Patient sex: M
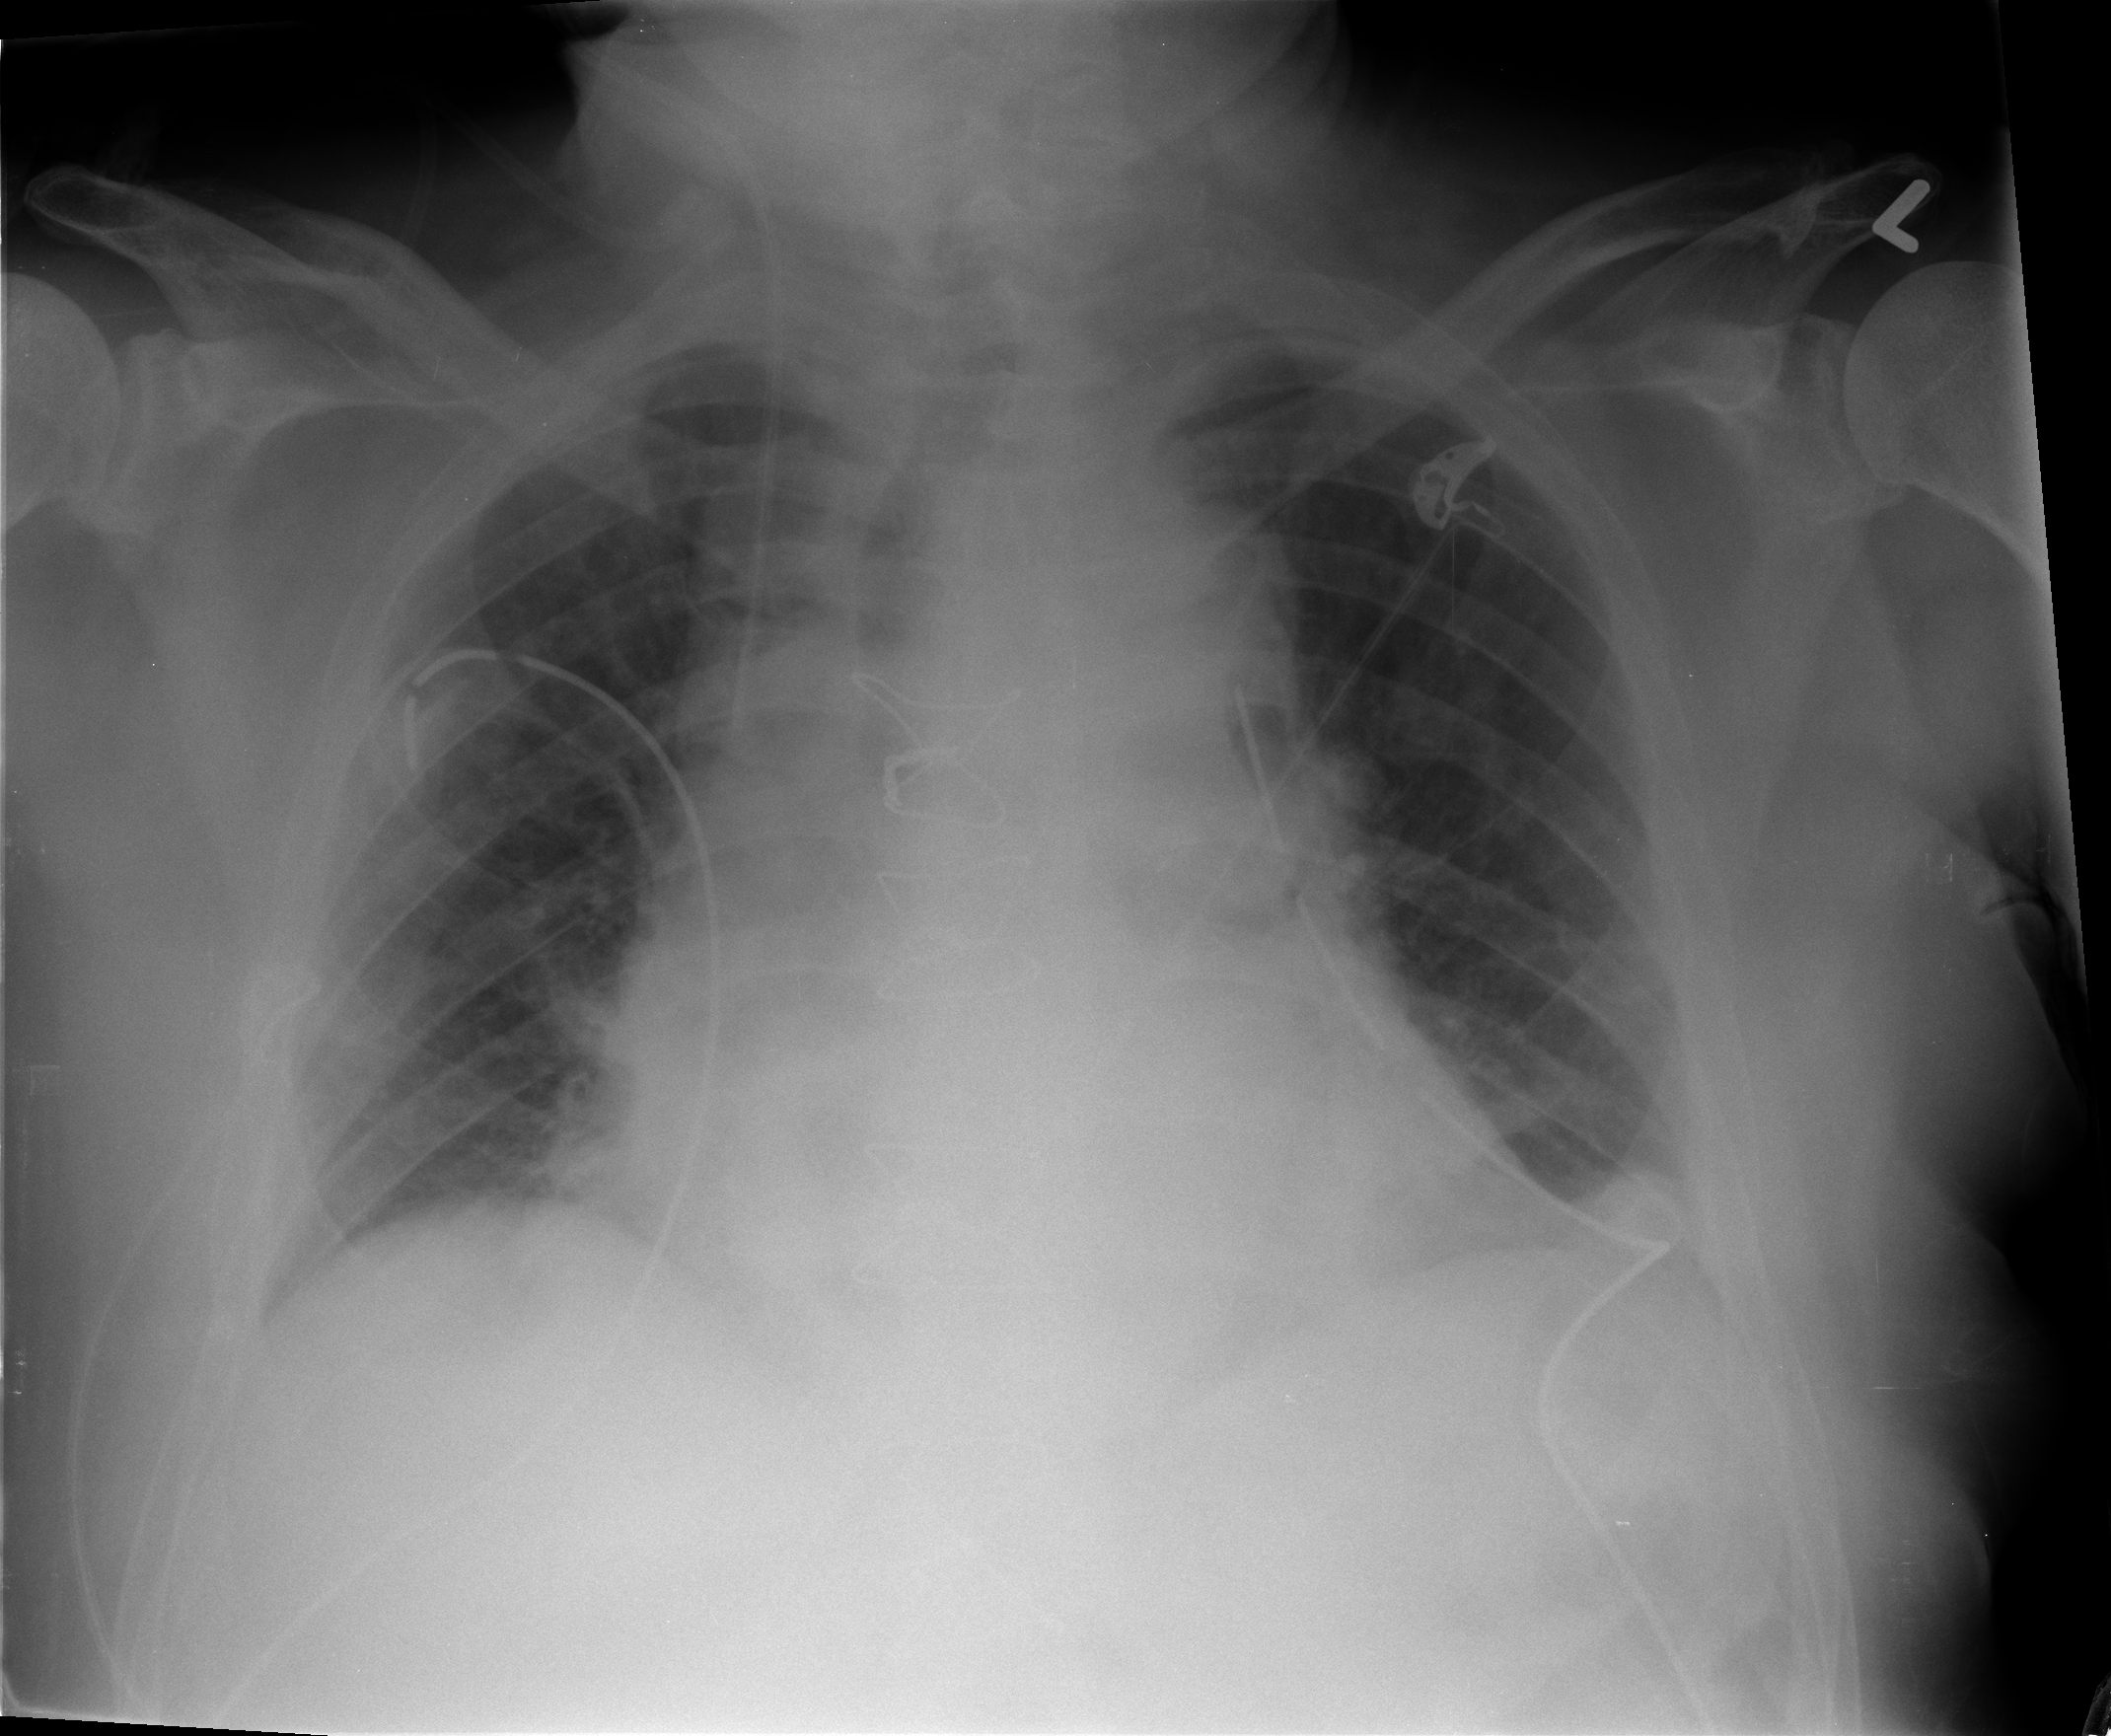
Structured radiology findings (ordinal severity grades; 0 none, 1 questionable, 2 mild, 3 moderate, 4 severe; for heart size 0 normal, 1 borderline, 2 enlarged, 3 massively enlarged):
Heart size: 2
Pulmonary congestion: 1
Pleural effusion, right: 1
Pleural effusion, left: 1
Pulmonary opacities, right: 0
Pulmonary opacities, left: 0
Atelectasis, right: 2
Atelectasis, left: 2